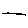
Label: line